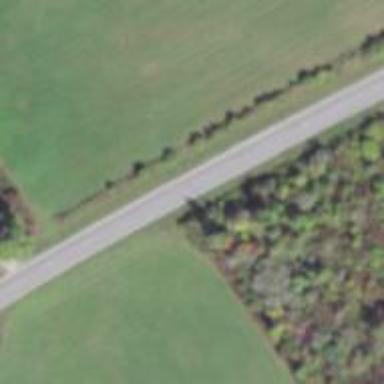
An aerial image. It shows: Tertiary road.